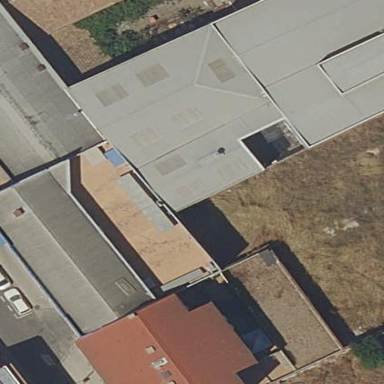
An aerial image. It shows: Office building.